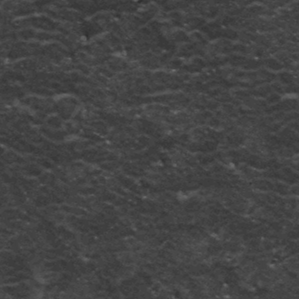
Label: frost